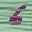
Label: 6